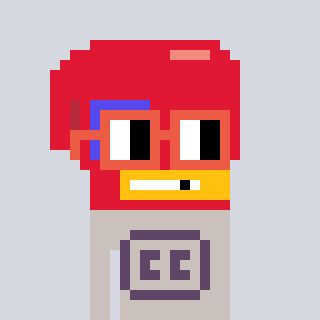
a pixel art character with square orange glasses, a boxing glove-shaped head and a foggrey-colored body on a cool background